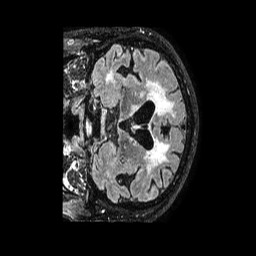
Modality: FLAIR
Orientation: coronal
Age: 74
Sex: female
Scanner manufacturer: philips
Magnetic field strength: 1.5 T
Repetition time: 4.8 s
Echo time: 0.38 s